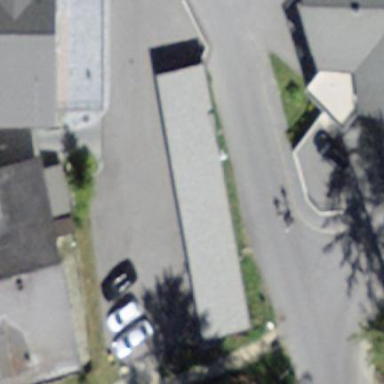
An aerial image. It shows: Parking area.